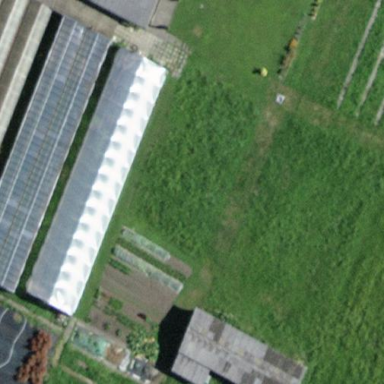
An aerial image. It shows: Greenhouse.